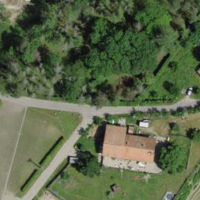
EUNIS habitat code: 53
Species observed at this site:
Ajuga genevensis